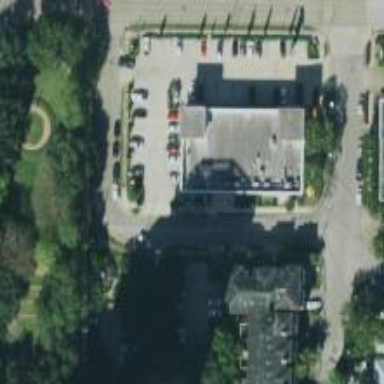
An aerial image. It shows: Parking space.